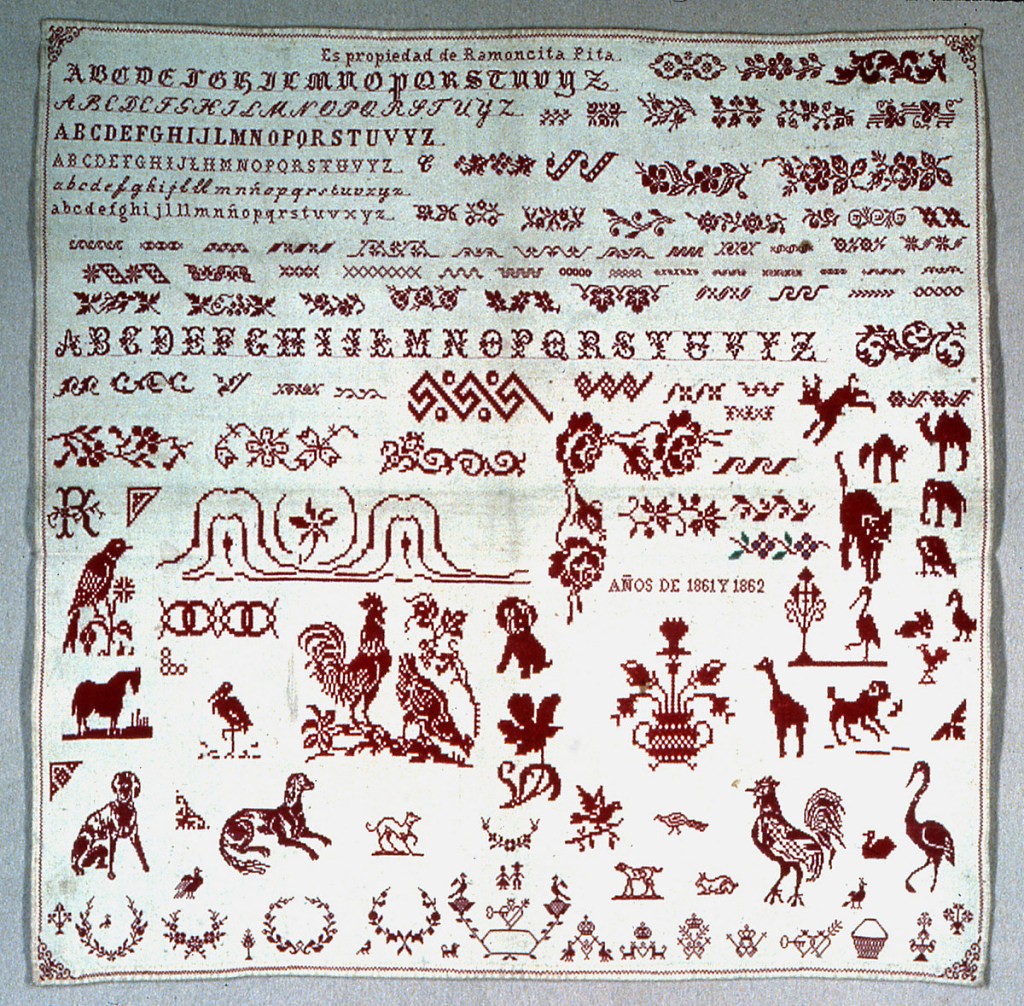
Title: Sampler
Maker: Ramoncita Pita
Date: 1861–1862
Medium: silk embroidery on cotton foundation Technique: embroidered in cross, four-sided cross, and running stitches on plain weave foundation
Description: Alphabets, floral and geometric pattern bands, and spot motifs of animals embroidered in red with small touches of green and purple on a natural ground.